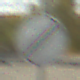
Verkehrszeichen: EndeSaemtlicherBegrenzungen
Umgebung: Outdoor, RoadRail
Tageszeit: MorningAfternoon
Wetter: PartlyCloudy
Licht: Natural
Jahreszeit: NotSpecified
Kontrast: HighContrast